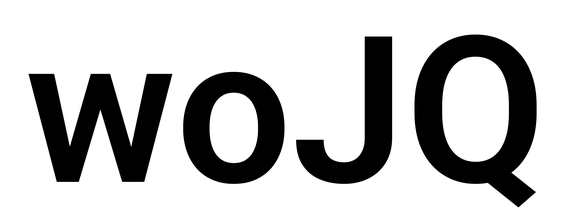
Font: Roboto_SemiBold